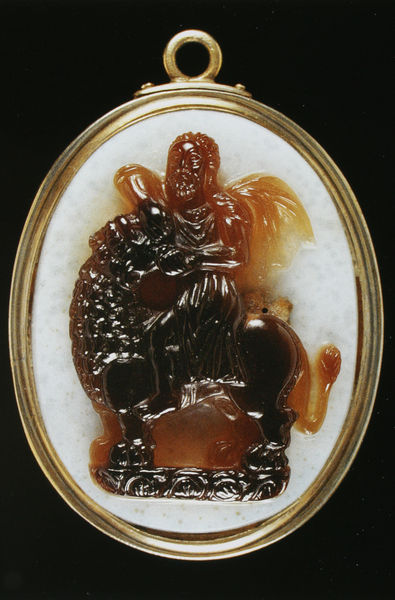
Titel: Samson mit dem Löwen
Standort: Wien
Institution: Kunsthistorisches Museum, Kunstkammer
Schlagwörter: flügel, kopf, mann, schatten, weiß, gelb, ocker, braun, frau, glas, licht, schmuck, schwarz, tier, bart, rahmen, sockel, stein, goldrahmen, figur, gewand, gold, brosche, oval, pferd, reiter, rund, engel, henkel, beine, fell, mähne, reiten, schwanz, schweif, relief, farbig, kette, füsse, rand, glänzend, quaste, foto, fotografie, photographie, medaillon, porzellan, geschnitten, schnitt, seite, schnitzerei, photo, wachs, anhänger, amulett, medallion, farbfoto, lecker, maul, löwe, heilige, kamee, traube, goldrand, porzelan, herkules, gegenstand, prophet, pegasus, alabaster, bernstein, karamell, möhne, markus, medaillion, reitend, steinschnitt, apostel, zucker, anitke, evangelist, gemme, kammee, aufhängung, öse, emaille, aufhänger, medailon, camee, kameo, harz, schwarzz, betrnstein, löer, alte schachtel, gummibärchen, kammeo, medailolon, gummibär